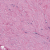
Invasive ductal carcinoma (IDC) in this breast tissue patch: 1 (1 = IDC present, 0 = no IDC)